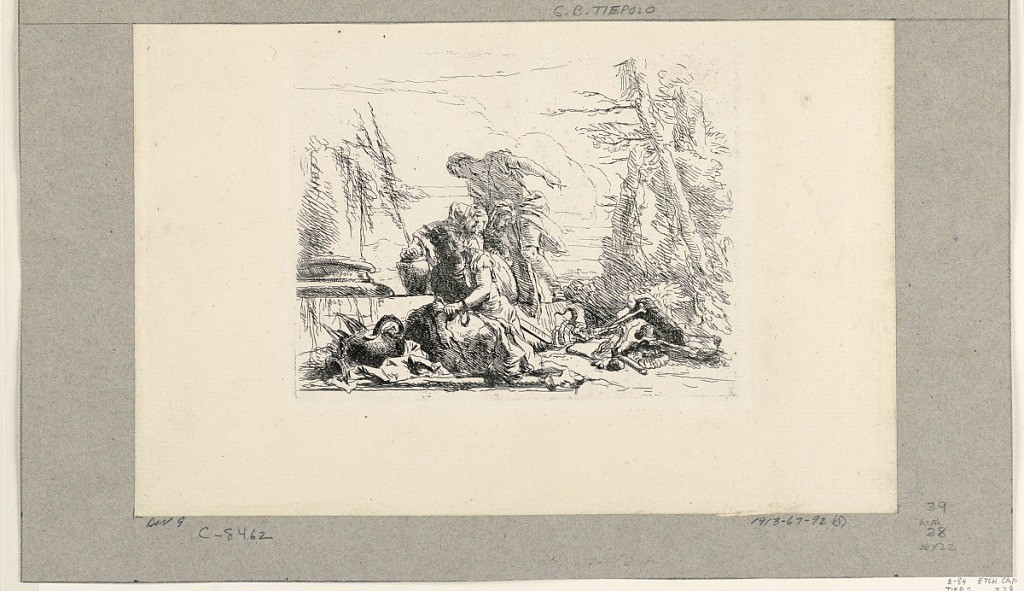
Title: Woman with Her Arms in Chains, and Four Other Figures, from the Vari Capricci
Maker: Giovanni Battista Tiepolo, Italian, 1692 - 1770
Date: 1750–1760
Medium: Etching on laid paper
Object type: Print
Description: Only state